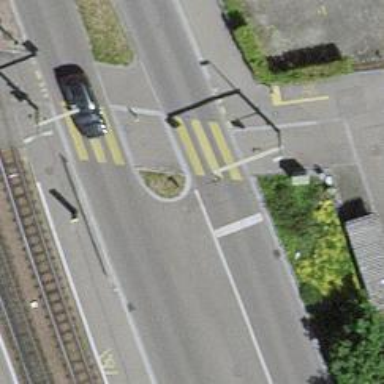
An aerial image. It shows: Road with traffic signals.